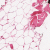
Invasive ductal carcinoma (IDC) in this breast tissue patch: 0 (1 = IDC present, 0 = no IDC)